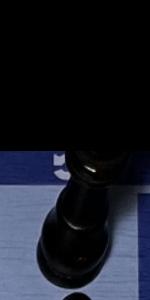
Label: King_Black